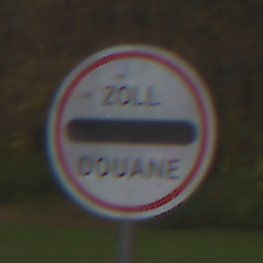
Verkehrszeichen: Zollstelle
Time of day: Midday
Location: Outdoor (Nature)
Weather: Overcast
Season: Autumn
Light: Natural